Field crop: maize
Growth stage: 1
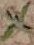
Species: atriplex